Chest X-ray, AP view. Patient: 51 years old, sex M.
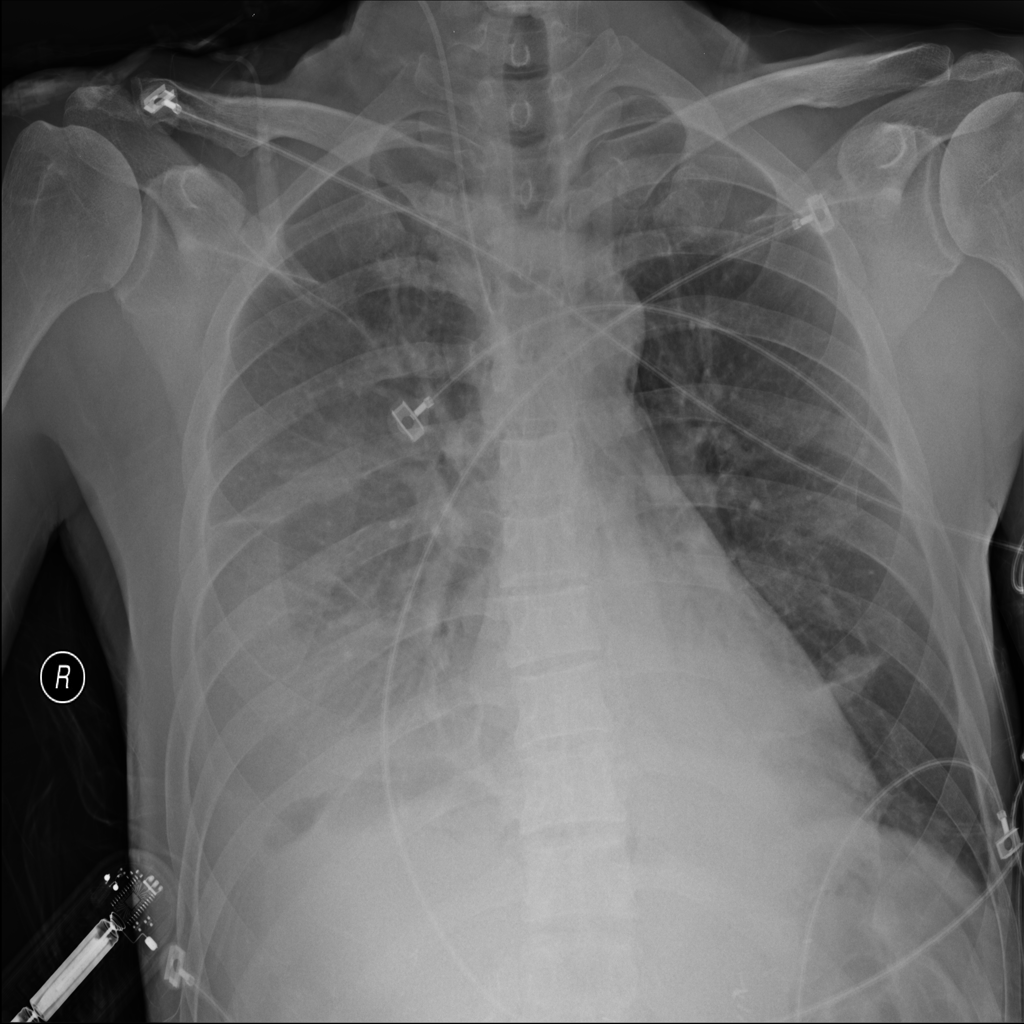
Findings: No Finding